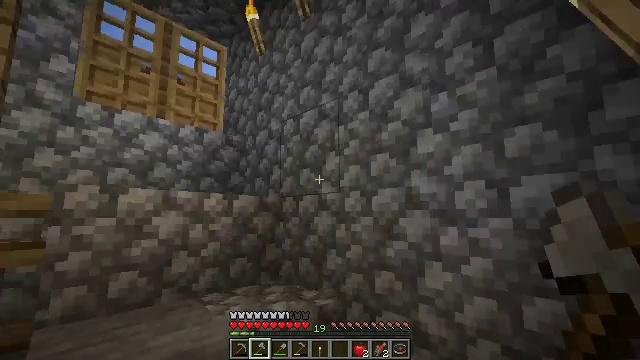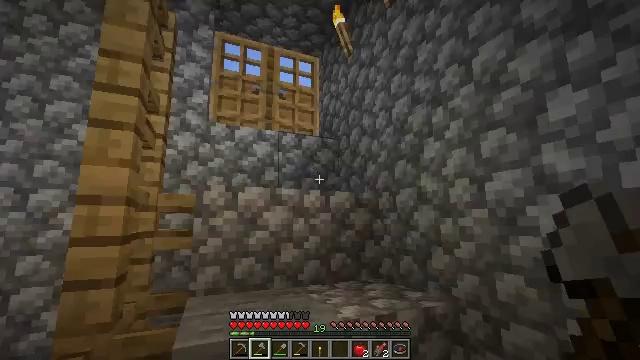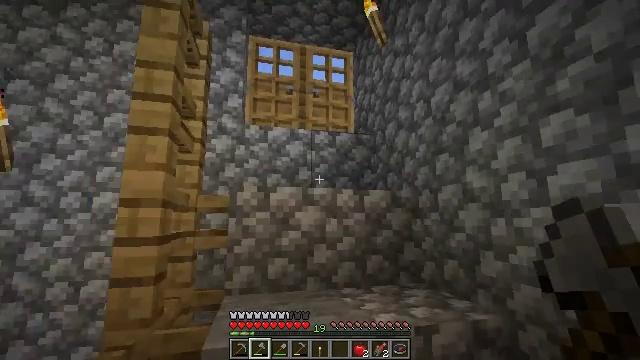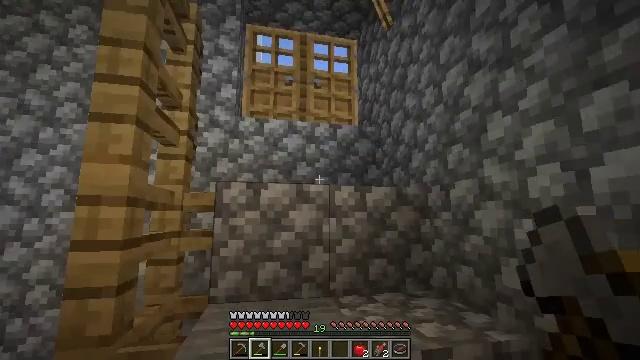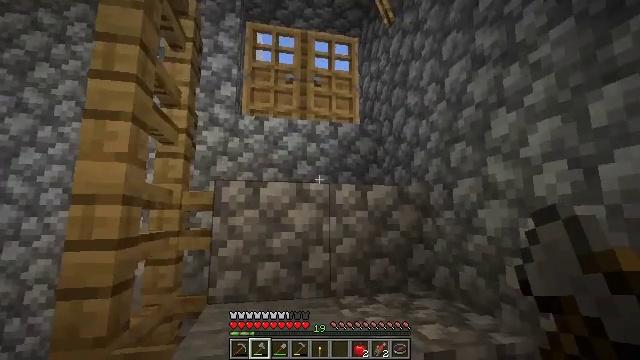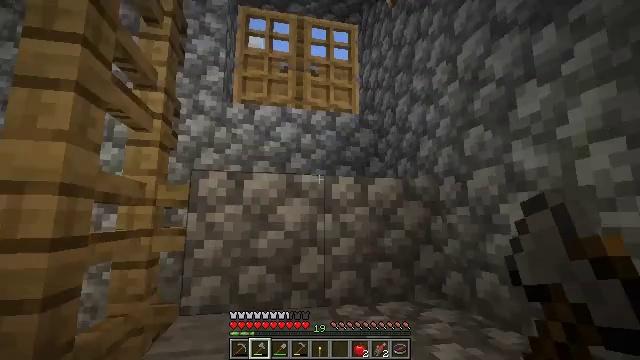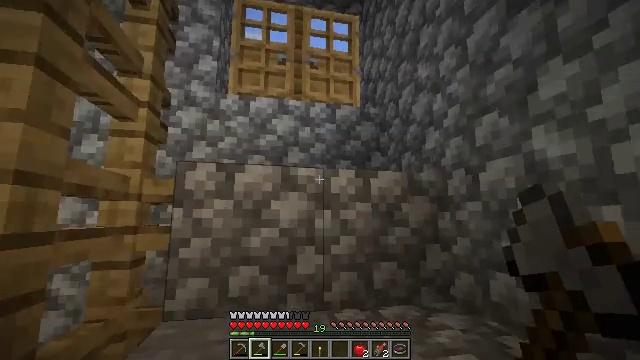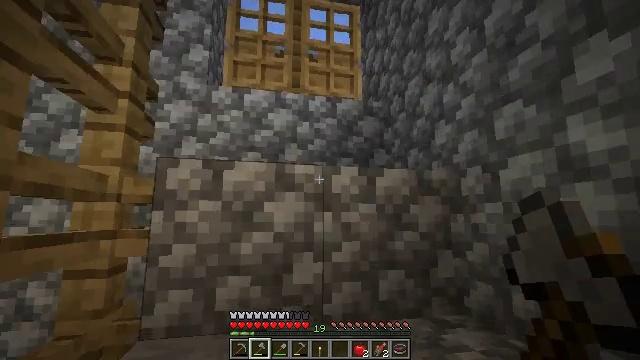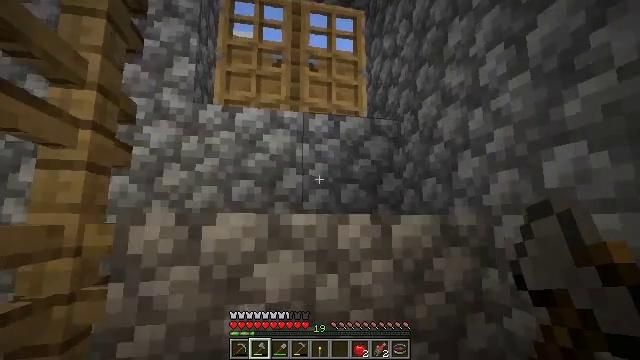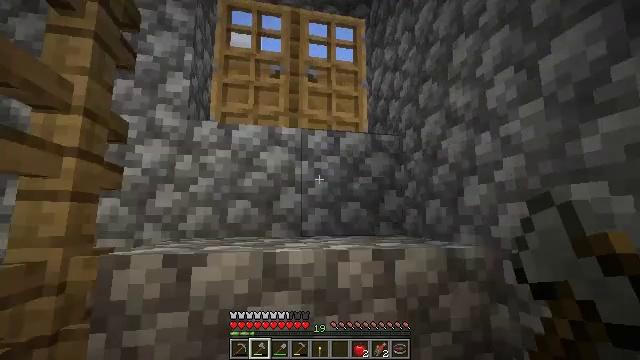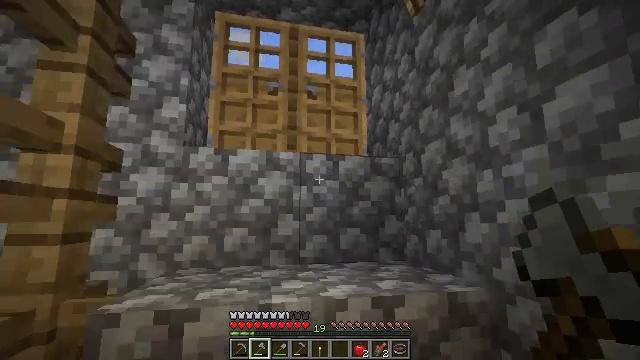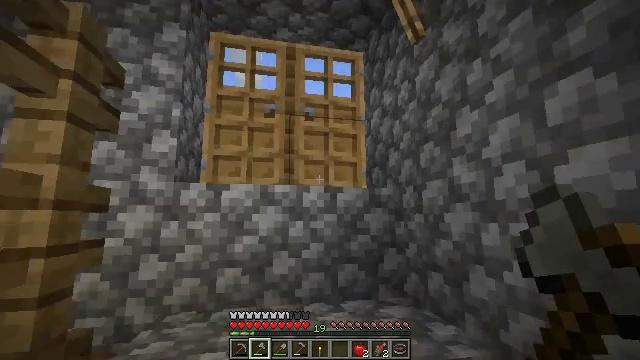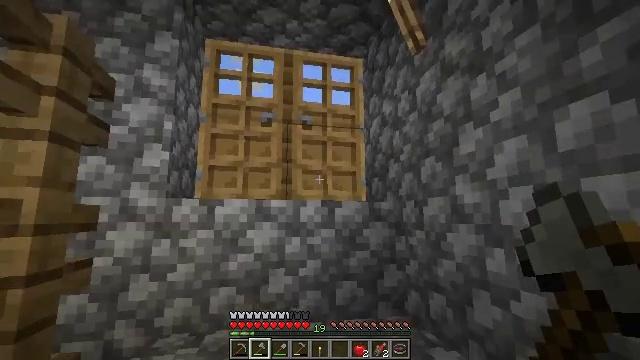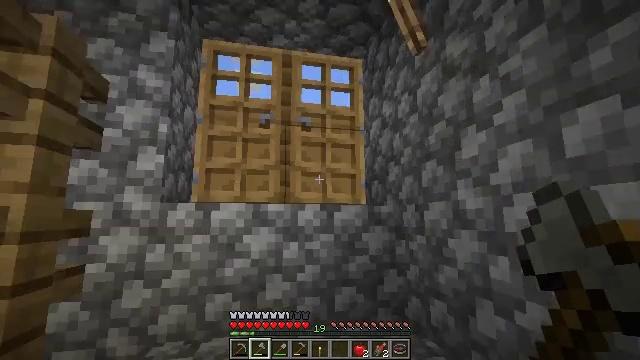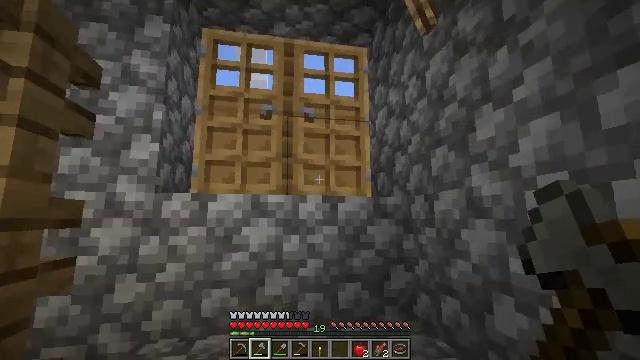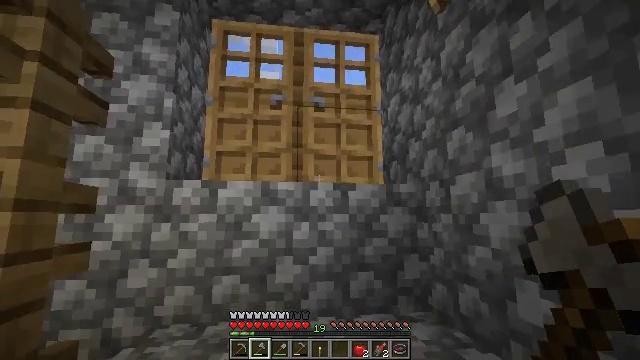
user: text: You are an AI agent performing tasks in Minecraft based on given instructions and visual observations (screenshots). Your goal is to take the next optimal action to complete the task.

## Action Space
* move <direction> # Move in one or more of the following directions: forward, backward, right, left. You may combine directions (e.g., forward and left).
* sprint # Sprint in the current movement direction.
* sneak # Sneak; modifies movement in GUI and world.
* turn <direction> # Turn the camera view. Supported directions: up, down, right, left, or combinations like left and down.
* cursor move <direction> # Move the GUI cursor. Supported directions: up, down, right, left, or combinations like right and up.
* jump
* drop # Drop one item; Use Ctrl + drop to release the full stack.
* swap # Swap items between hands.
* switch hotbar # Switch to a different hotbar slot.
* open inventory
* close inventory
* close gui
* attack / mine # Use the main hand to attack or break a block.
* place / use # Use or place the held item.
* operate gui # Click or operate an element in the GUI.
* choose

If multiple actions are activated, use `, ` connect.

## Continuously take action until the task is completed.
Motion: motion action
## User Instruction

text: Destroy the wheat to collect it.
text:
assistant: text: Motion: move forward, turn left and up
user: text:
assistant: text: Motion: move forward, turn left
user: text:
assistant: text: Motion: move forward, turn left
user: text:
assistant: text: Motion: move forward
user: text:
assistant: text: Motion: move forward
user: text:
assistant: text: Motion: move forward
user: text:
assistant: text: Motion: move forward
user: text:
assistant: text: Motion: move forward, jump
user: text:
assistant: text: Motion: move forward, jump
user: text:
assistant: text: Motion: move forward, jump
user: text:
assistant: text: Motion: move forward, jump
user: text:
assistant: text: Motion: move forward
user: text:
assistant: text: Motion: move forward
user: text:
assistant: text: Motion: move forward, turn left, jump
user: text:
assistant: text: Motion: move forward, turn left, jump
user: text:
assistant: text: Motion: move forward, turn left, jump
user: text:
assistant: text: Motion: move forward, turn down, jump
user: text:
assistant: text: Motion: move forward, turn down
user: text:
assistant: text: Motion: move forward, turn left and down, jump
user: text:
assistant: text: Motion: move forward, turn left and down, jump
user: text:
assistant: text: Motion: move forward, turn left, jump
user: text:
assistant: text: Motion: move forward, turn left, jump
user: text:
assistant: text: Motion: move forward
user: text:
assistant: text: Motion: move forward
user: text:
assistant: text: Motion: move forward, turn left, jump
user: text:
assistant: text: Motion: move forward, jump
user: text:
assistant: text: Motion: move forward, turn left and down, jump
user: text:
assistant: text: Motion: move forward, turn left and down
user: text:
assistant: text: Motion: move forward
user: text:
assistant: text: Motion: move forward, jump